Question: What is the result of this measurement?
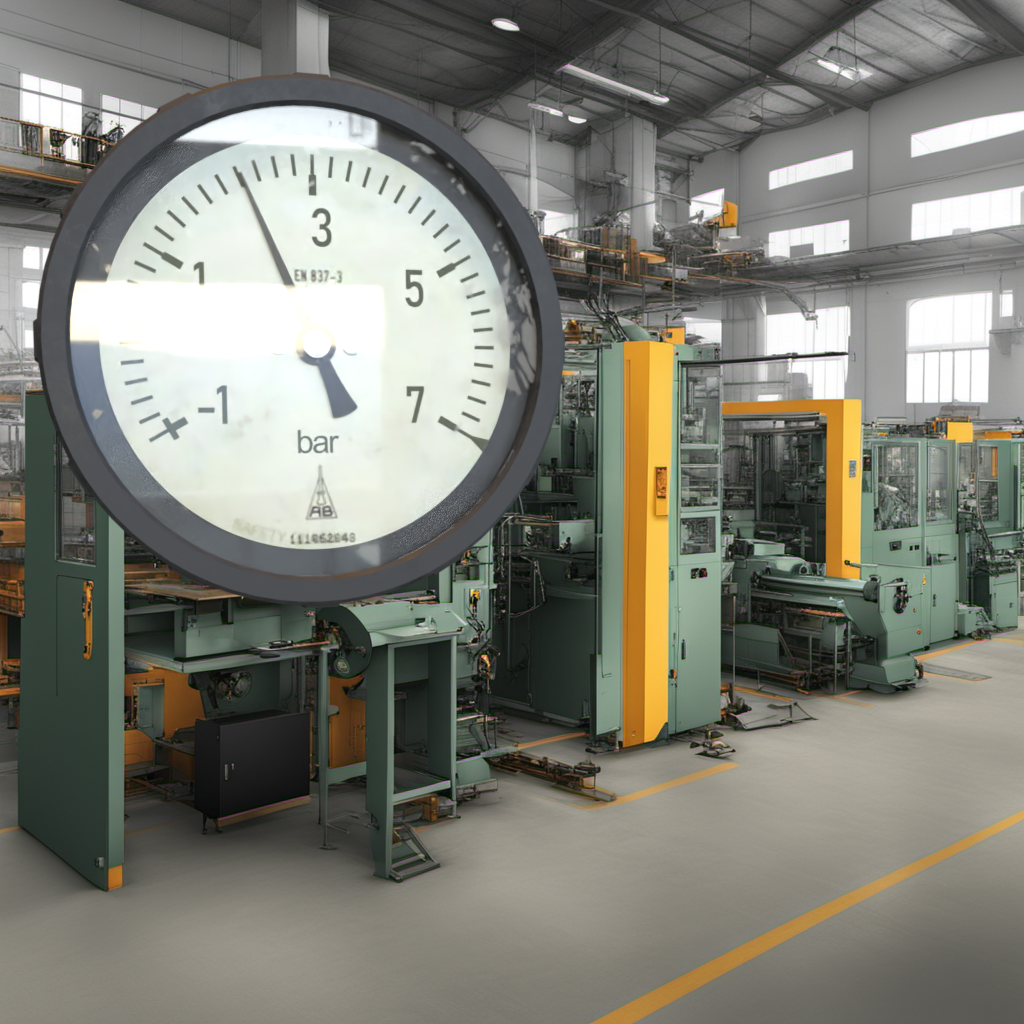
Answer: The result is 2.24
Question: What is the range of the measurement shown in the image?
Answer: The range is from -1 to 7
Question: What is the minimum and maximum value range of the measurement in the image?
Answer: The minimum value is -1 and the maximum value is 7